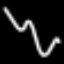
Label: squiggle